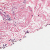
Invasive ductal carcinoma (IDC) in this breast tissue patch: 0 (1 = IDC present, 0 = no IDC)